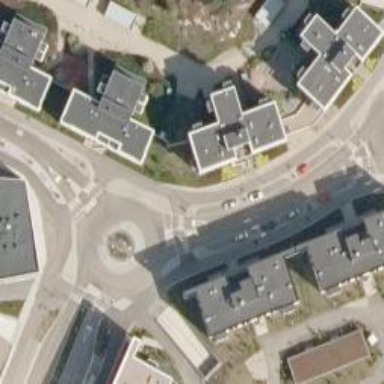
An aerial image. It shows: Uncontrolled crossing with central island on the road.